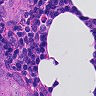
Metastatic tissue present: no